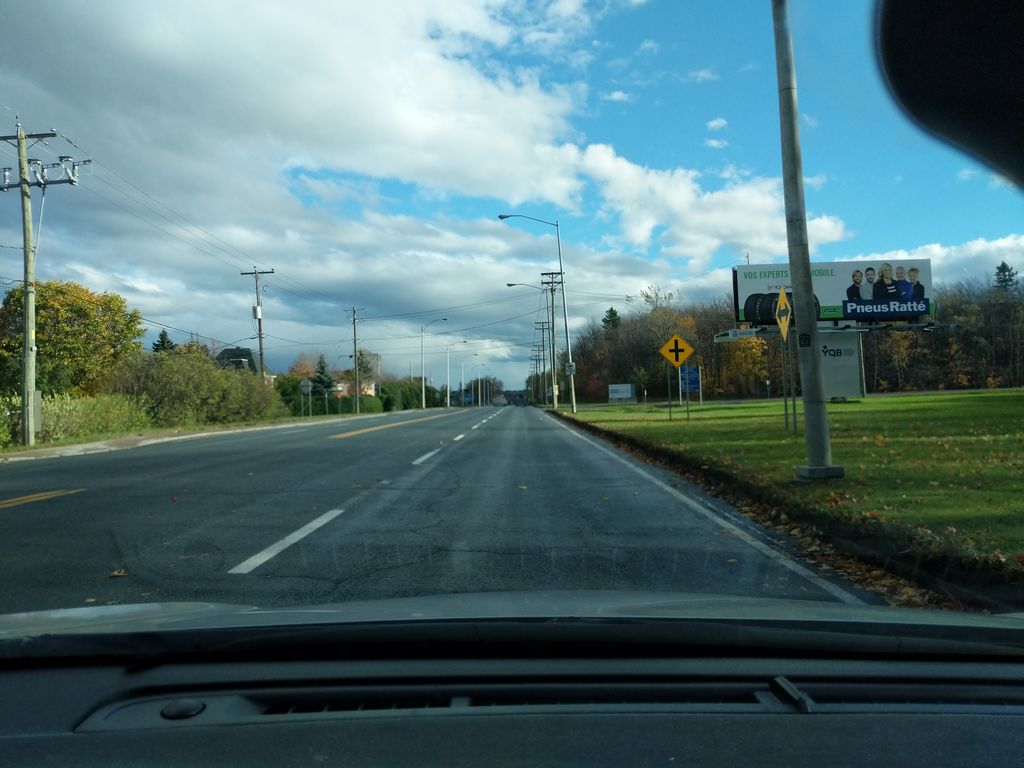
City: quebec_city